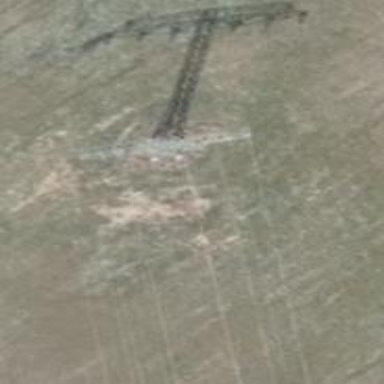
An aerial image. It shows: Power tower.